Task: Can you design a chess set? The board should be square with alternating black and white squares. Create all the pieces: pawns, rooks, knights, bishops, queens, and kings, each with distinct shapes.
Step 3719:
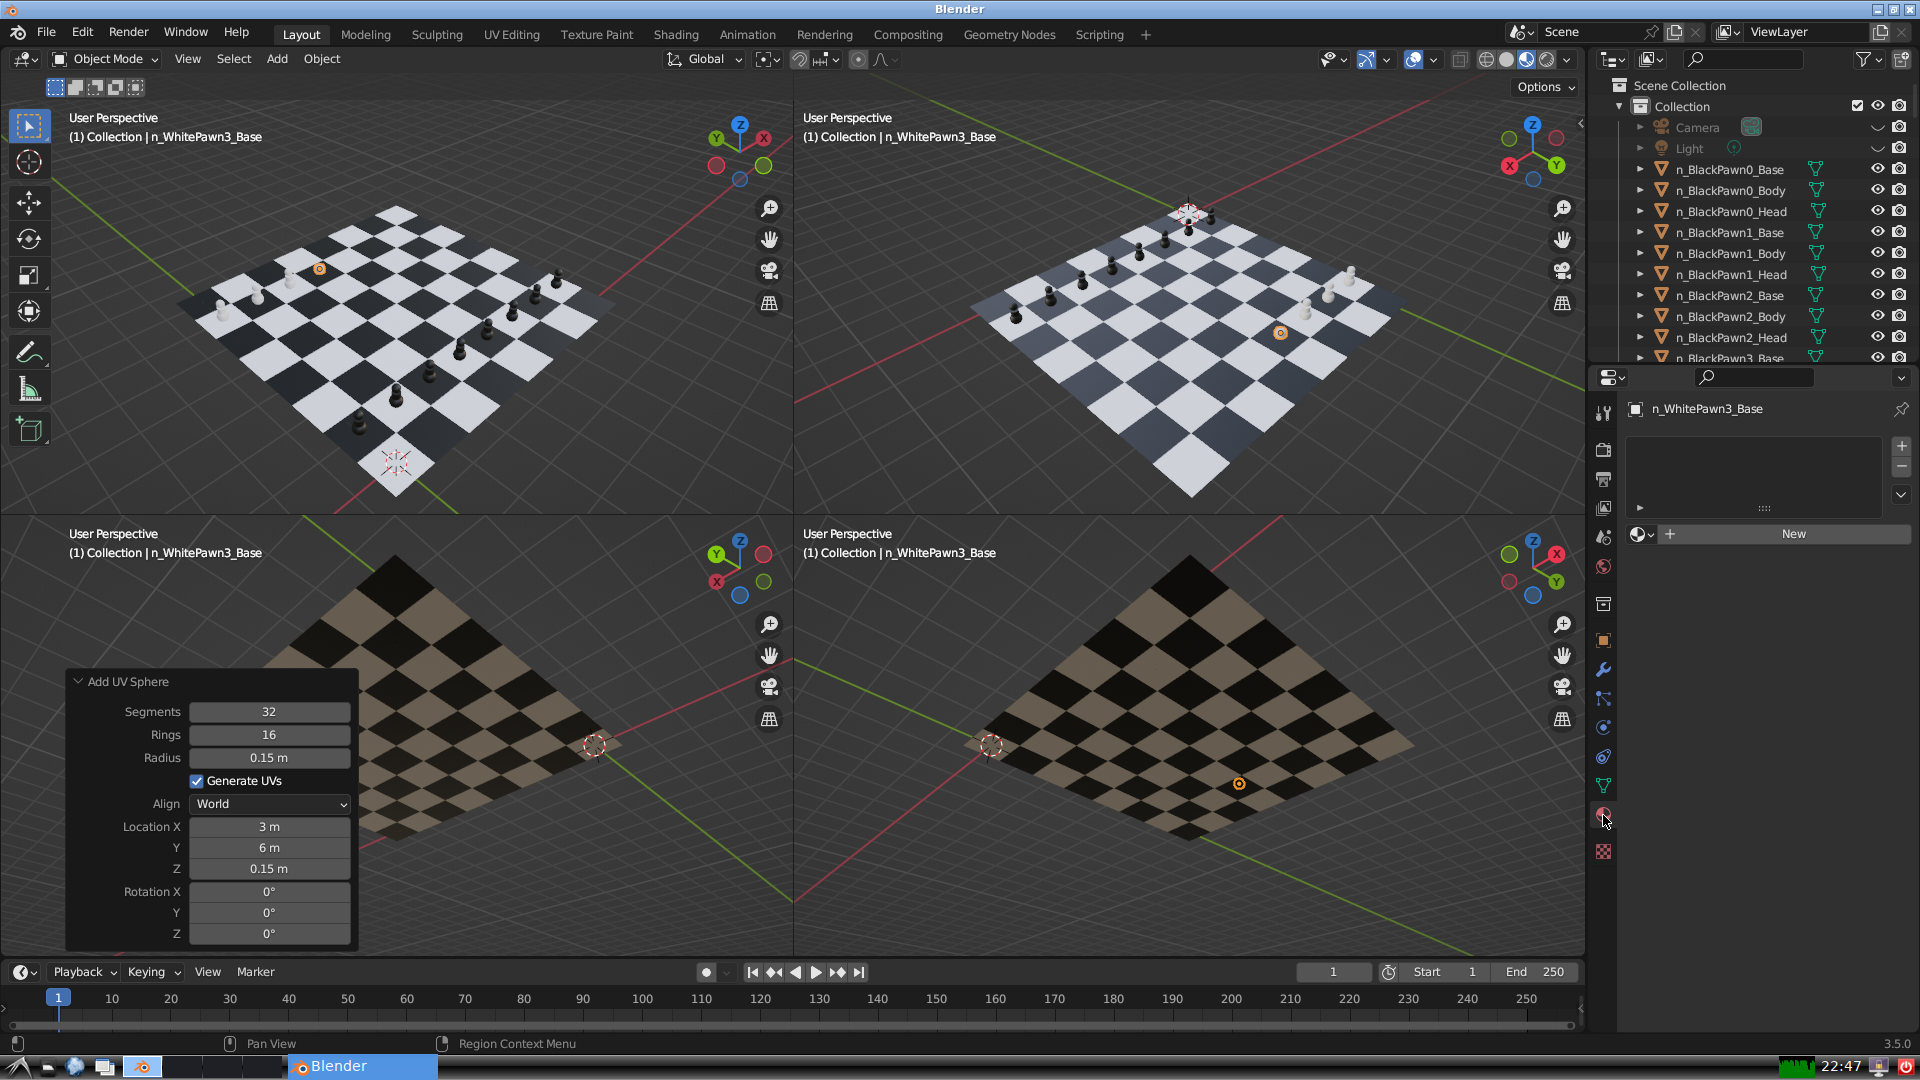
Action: {"mouse_move": [1636, 534]}